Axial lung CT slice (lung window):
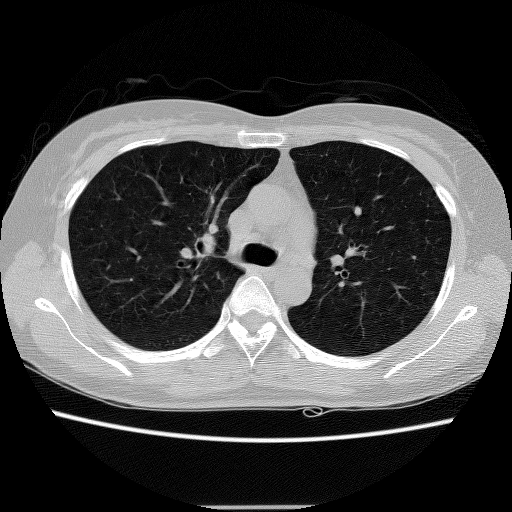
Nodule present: no